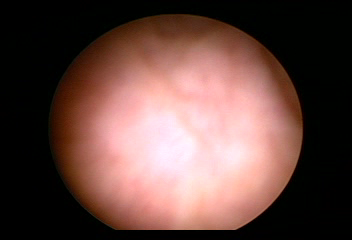
Modality: WLC
Class: Normal mucosa
Bladder cancer association: No